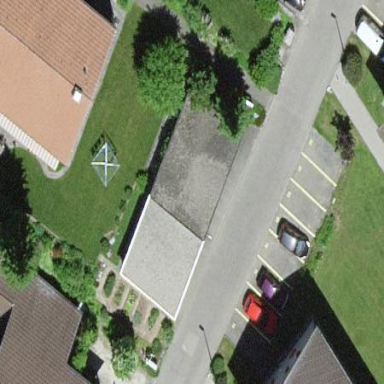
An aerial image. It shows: Garage.